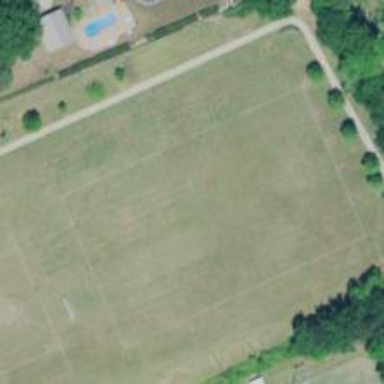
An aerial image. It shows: Soccer pitch for leisure land activities.